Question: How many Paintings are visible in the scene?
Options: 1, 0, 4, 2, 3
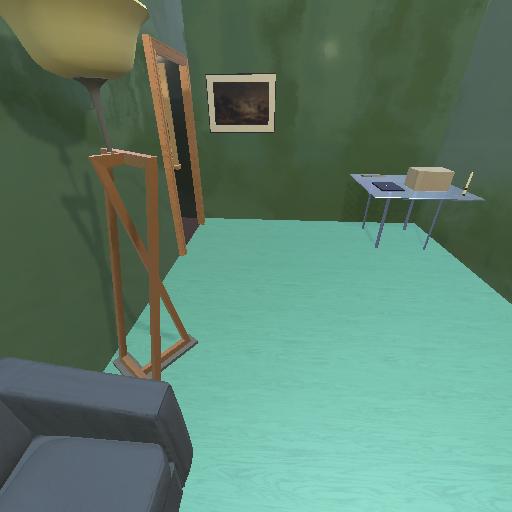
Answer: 1